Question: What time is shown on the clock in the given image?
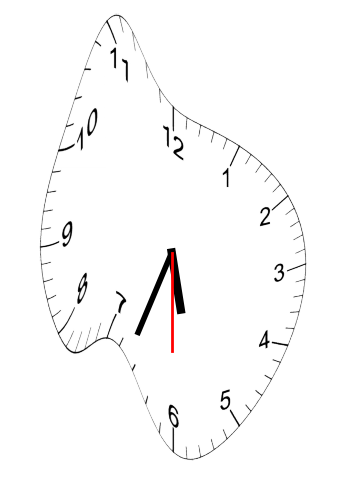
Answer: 05:33:30